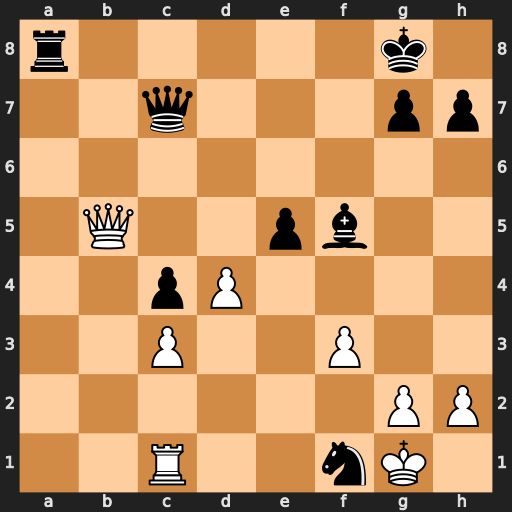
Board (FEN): r5k1/2q3pp/8/1Q2pb2/2pP4/2P2P2/6PP/2R2nK1
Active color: w
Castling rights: -
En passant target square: -
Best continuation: Qd5+ Kf8 Qxa8+